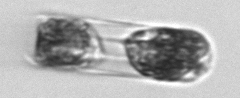
Label: Hemiaulus